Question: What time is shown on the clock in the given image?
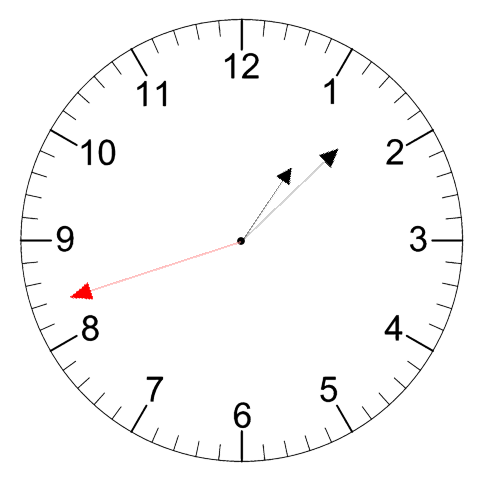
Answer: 01:07:42